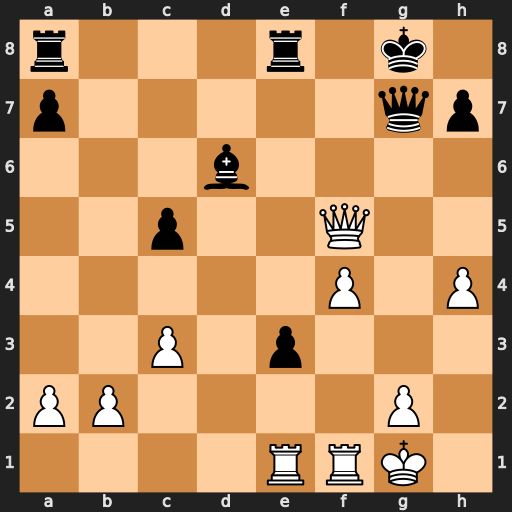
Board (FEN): r3r1k1/p5qp/3b4/2p2Q2/5P1P/2P1p3/PP4P1/4RRK1
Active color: w
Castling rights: -
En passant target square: -
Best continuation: Qd5+ Kh8 Qxd6